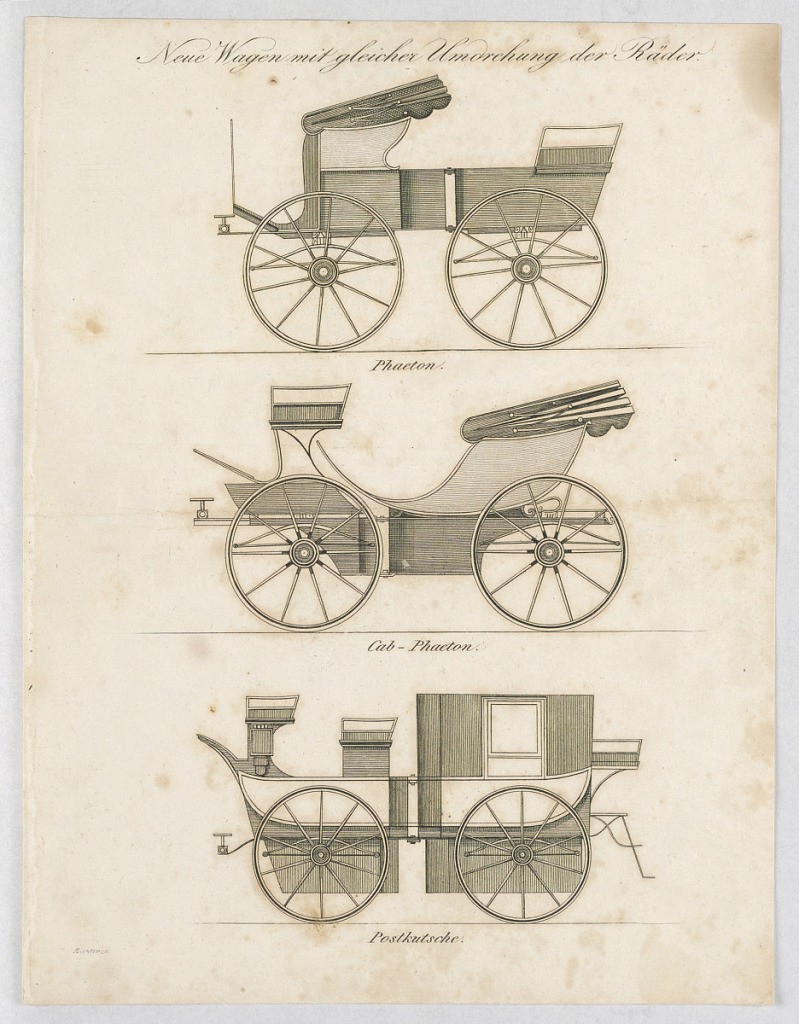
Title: Three Carriages
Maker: Richter, German, active 19th c.
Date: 1837
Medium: Engraving on paper
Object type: Print
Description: Above, a phaeton, open. Center, cap-phaeton, with a folded hood; below, a partially closed carriage - "Postkutsche". The names below each; artist's name, lower left.